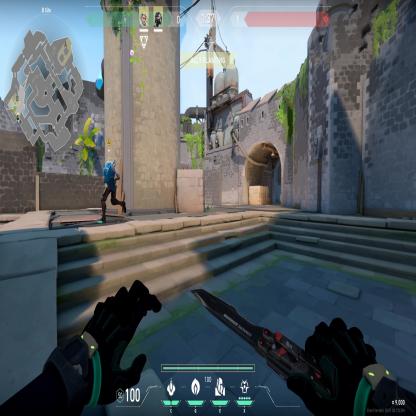
Label: teammate